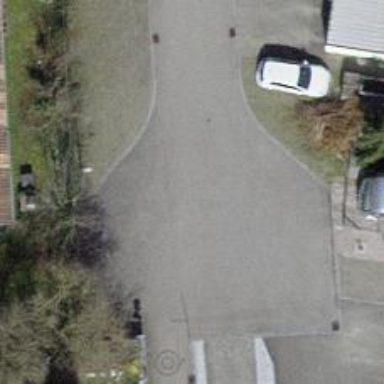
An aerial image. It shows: Turning loop on the road.